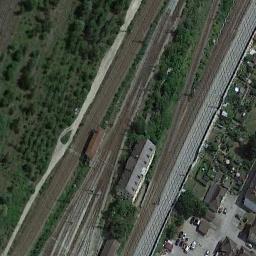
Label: railway